Interaction volume radius: 5 \u00c5
Interaction volume height: 25 \u00c5
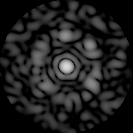
Disorder parameter: 0.6607